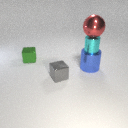
large red metal sphere above small cyan metal cylinder